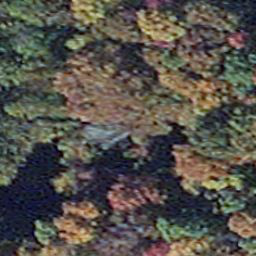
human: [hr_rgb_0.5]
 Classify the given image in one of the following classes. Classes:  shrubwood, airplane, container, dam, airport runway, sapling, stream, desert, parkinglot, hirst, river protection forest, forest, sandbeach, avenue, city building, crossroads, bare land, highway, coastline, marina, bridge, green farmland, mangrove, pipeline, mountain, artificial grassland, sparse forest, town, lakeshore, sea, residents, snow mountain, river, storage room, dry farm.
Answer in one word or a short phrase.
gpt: mangrove